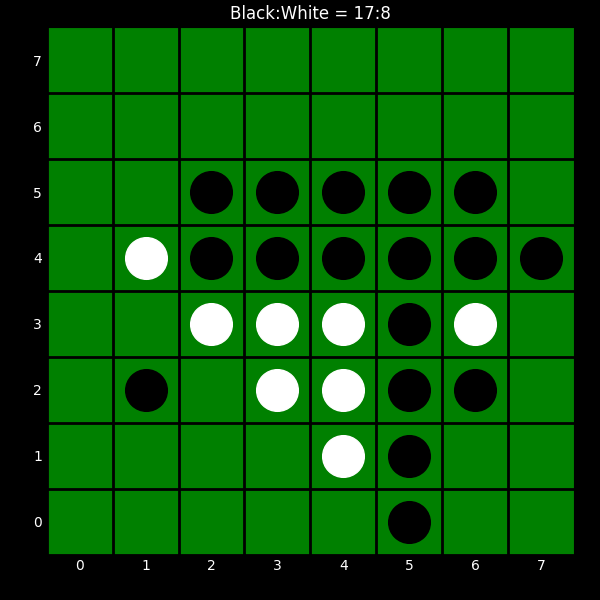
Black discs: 17
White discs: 8